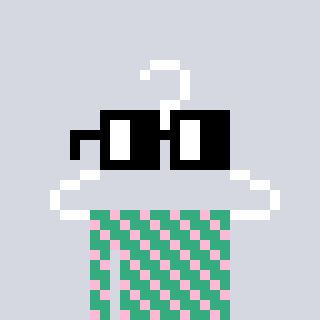
a pixel art character with square black glasses, a hanger-shaped head and a teal-colored body on a cool background